Interaction volume radius: 5 \u00c5
Interaction volume height: 45 \u00c5
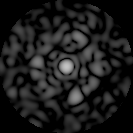
Disorder parameter: 0.8395